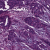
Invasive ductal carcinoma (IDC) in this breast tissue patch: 1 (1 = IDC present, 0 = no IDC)